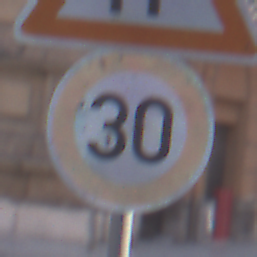
Verkehrszeichen: Geschwindigkeit30
Zusatzzeichen oben: EinseitigVerengteFahrbahnLinks
Umgebung: Outdoor, Urban
Tageszeit: SunriseSunset
Wetter: PartlyCloudy
Licht: Natural
Jahreszeit: NotSpecified
Kontrast: LowContrast